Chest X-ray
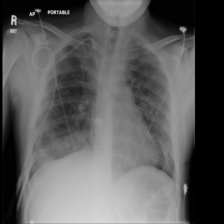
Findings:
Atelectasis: negative
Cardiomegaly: negative
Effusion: negative
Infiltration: negative
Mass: negative
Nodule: negative
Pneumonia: negative
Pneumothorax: negative
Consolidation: negative
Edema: negative
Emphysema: negative
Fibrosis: positive
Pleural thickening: negative
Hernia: negative